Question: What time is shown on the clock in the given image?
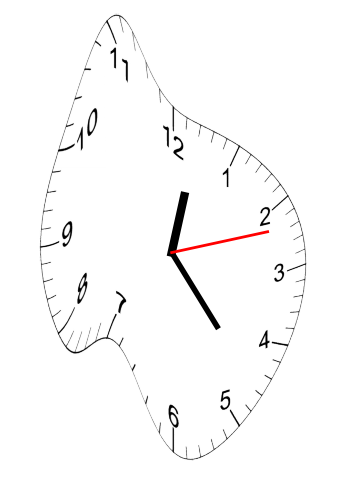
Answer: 12:23:12